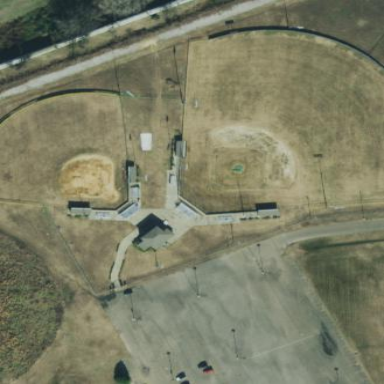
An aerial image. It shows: Baseball pitch for leisure land activities.